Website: crate-barrel
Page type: cart
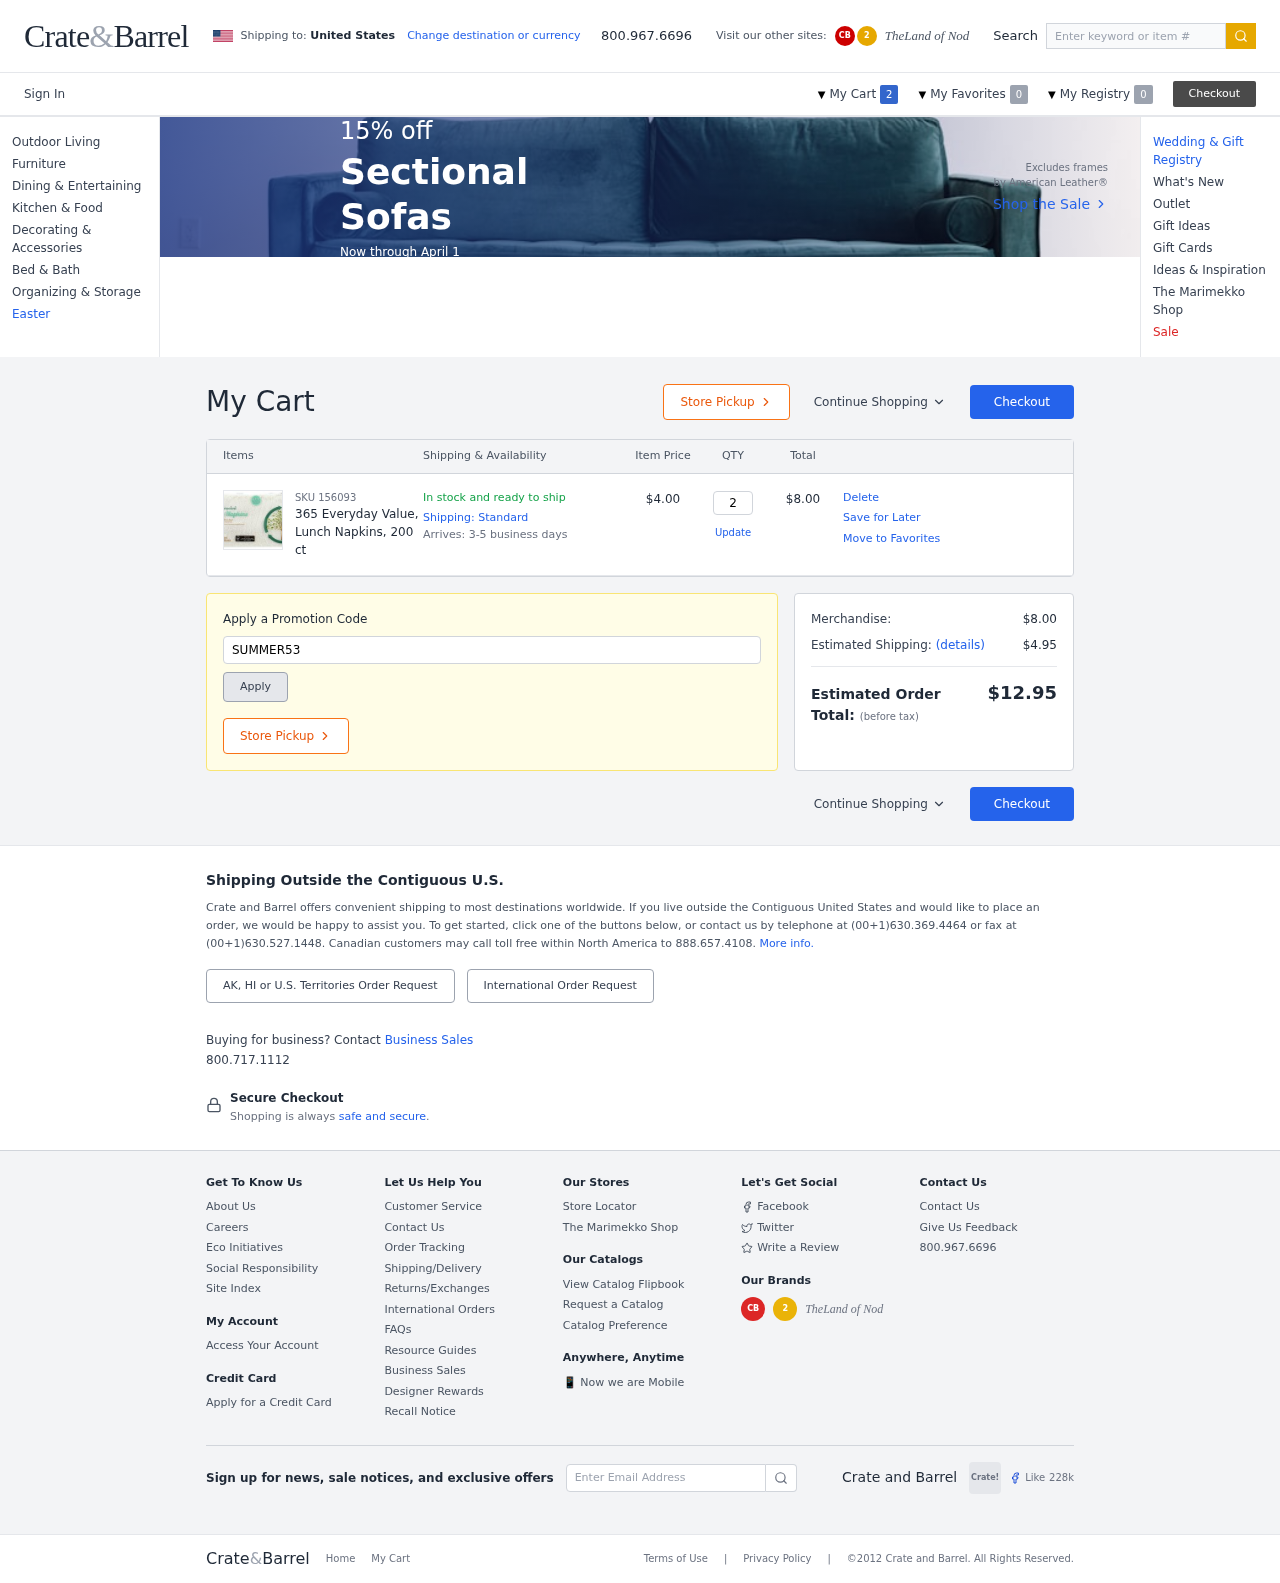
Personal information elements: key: PII_PROMO_CODE
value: SUMMER53
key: PII_COUNTRY
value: United States
Product elements: key: PRODUCT1_NAME
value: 365 Everyday Value, Lunch Napkins, 200 ct
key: PRODUCT1_PRICE
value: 4
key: PRODUCT1_QUANTITY
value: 2
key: PRODUCT1_SKU
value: SKU 156093
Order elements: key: ORDER_NUM_ITEMS
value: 2
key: ORDER_ITEM_TOTAL
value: $8.00
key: ORDER_SUBTOTAL
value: $8.00
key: ORDER_SHIPPING_COST
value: $4.95
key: ORDER_TOTAL
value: $12.95
Search elements: key: HEADER_SEARCH
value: Enter keyword or item #